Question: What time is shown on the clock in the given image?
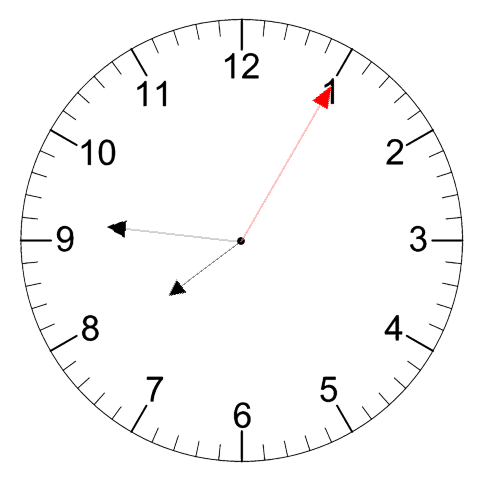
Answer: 07:46:05